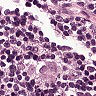
Metastatic tissue present: no